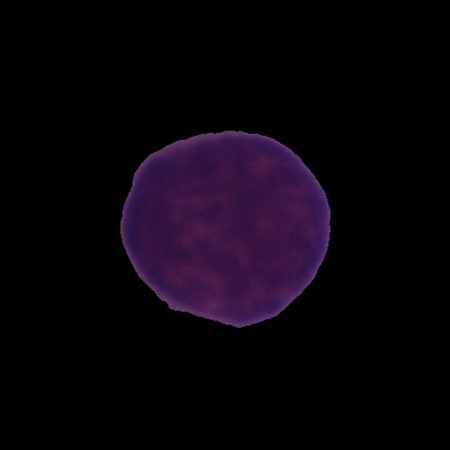
Label: cancer